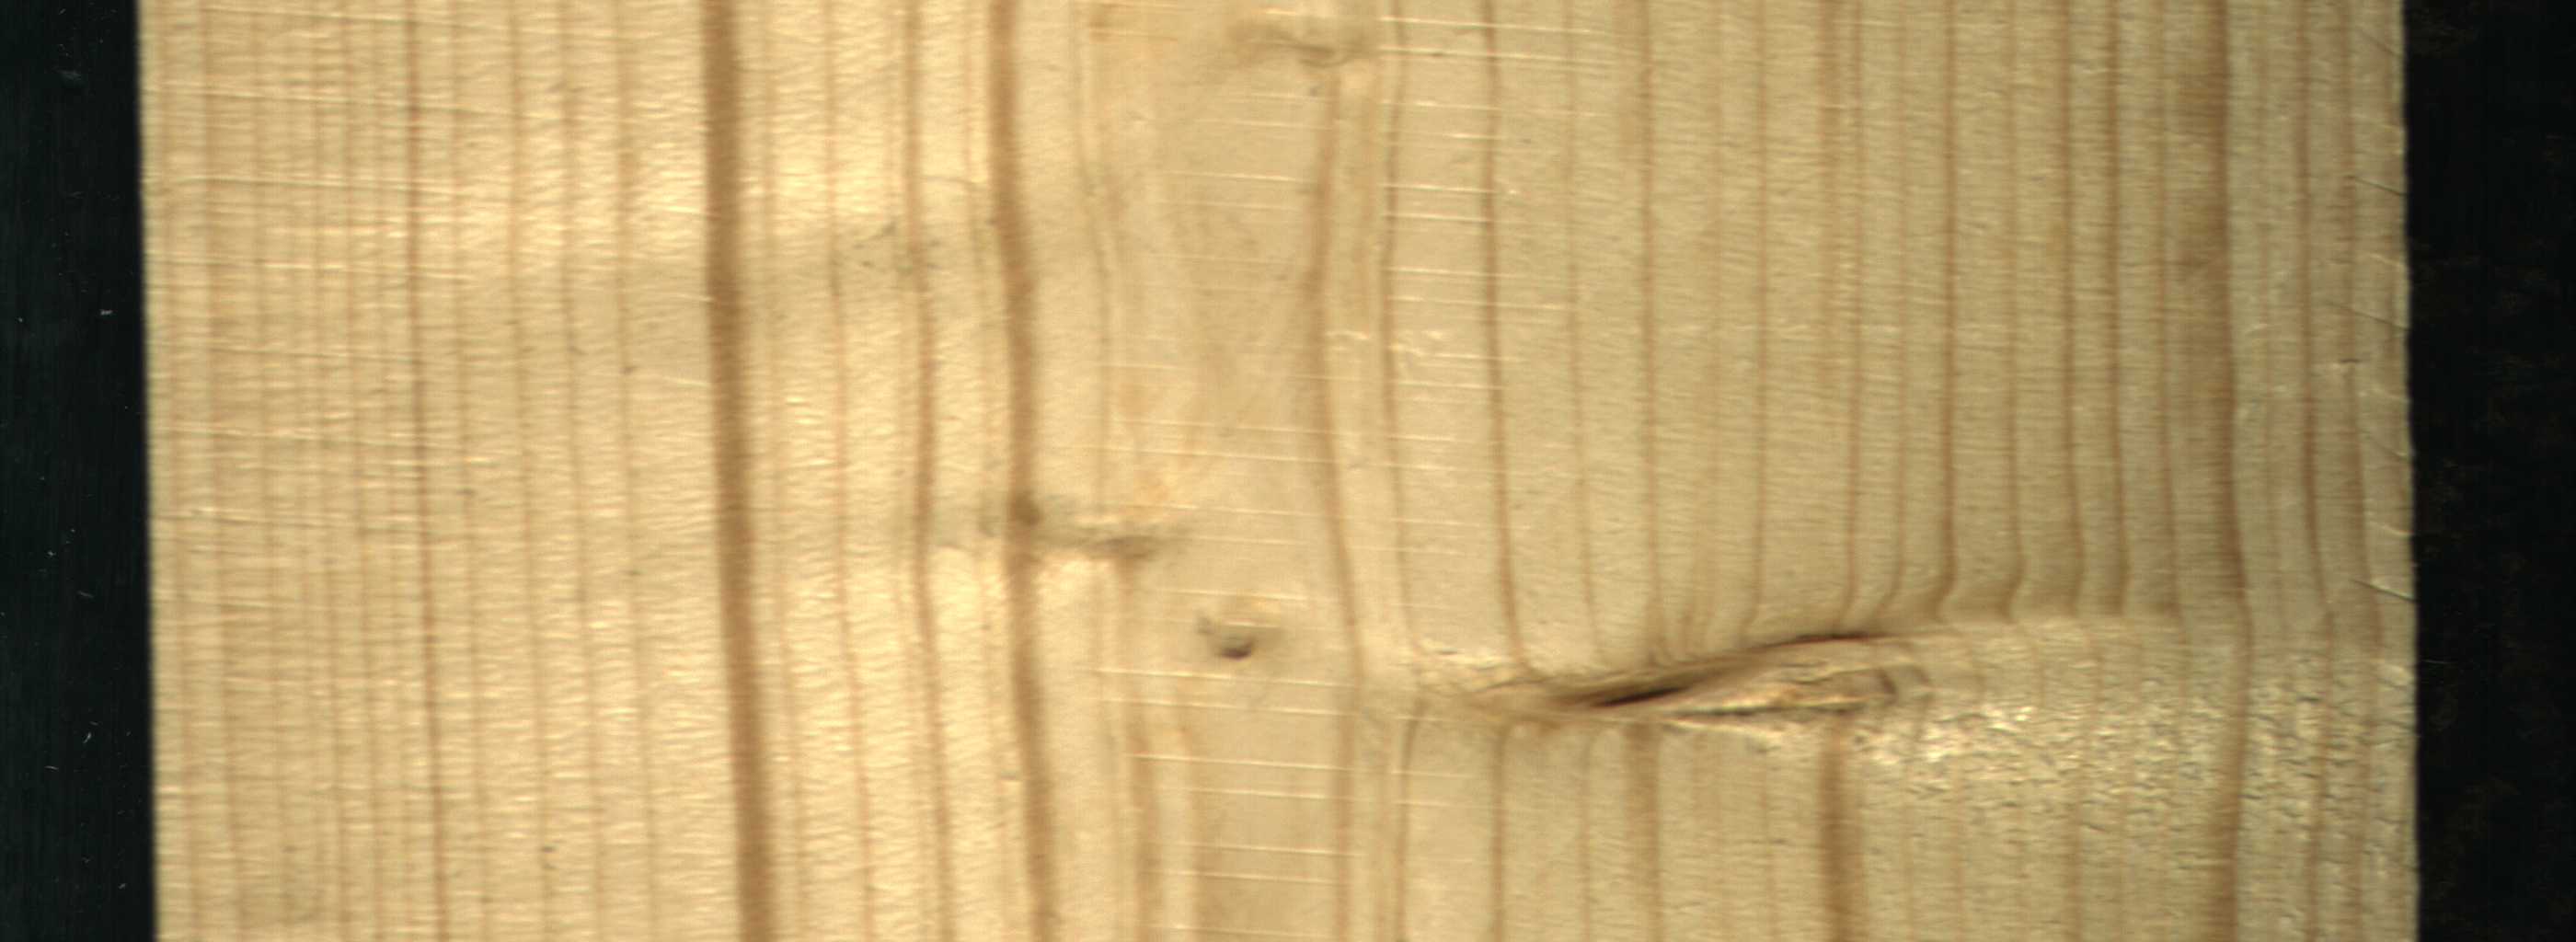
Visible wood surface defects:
Quartzity
Quartzity
Quartzity
Quartzity
Quartzity
Quartzity
Dead_Knot
Live_Knot